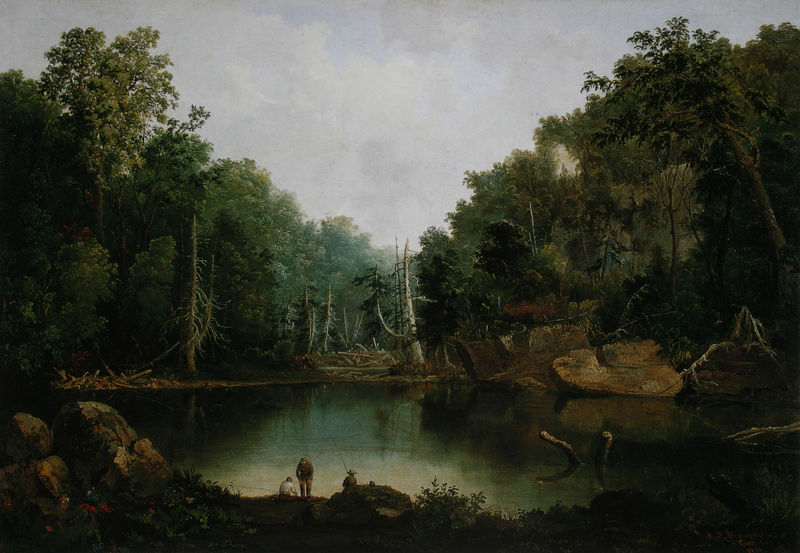
Titel: Blue Hole, Little Miami River
Künstler: Robert S. Duncanson
Standort: Cincinnati (Ohio)
Institution: Cincinnati Art Museum
Schlagwörter: baum, blau, blätter, dunkel, felsen, gemälde, gruppe, himmel, laub, mann, schatten, wasser, weiß, wolken, bäume, grün, landschaft, menschen, ocker, see, sitzen, teich, ufer, äste, abend, blumen, braun, grau, hell, hintergrund, holz, hut, licht, männer, ölbild, gras, rot, wolke, mensch, rembrandt, stehen, stein, steine, tot, spiegel, ast, erde, gräser, horizont, morgen, nass, natur, spiegelung, büsche, gewässer, sonne, land, realismus, kind, personen, blatt, pflanzen, rückenansichten, kontrast, wald, weiher, bewölkt, ruhig, sommer, ruhe, düster, spiegelbild, fischer, trocken, fels, nebel, kahl, klein, wasserfarbe, idylle, stille, romantik, tannen, stämme, duktus, stimmung, still, baumkronen, unscharf, stümpfe, neblig, oberfläche, lichtung, angel, tanne, verschwommen, unterholz, hellgrau, romantisch, kühl, nadeln, waldsee, männder, alleine, morsch, angler, angeln, angelschnur, spieglung, rot grün, abgeschiedenheit, ruten, lichtr, däume, tote bäume, ruhe ruhig, spiegeöbild, baumstääme